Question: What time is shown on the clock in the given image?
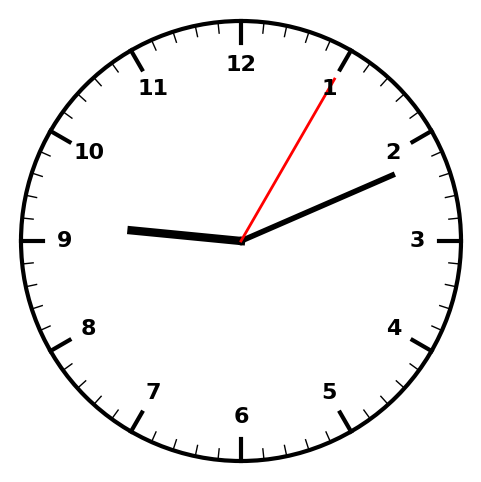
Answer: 09:11:05